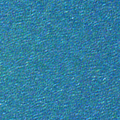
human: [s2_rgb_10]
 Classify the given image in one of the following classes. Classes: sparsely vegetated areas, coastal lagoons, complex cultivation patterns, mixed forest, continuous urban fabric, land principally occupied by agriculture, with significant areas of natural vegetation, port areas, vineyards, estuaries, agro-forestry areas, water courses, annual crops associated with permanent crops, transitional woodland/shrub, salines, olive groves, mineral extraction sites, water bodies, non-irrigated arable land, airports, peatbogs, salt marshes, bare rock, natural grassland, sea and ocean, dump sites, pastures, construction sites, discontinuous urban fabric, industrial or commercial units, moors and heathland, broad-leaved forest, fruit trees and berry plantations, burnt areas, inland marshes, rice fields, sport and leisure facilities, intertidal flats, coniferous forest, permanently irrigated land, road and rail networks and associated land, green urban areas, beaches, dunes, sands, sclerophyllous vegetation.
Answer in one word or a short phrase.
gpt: sea and ocean